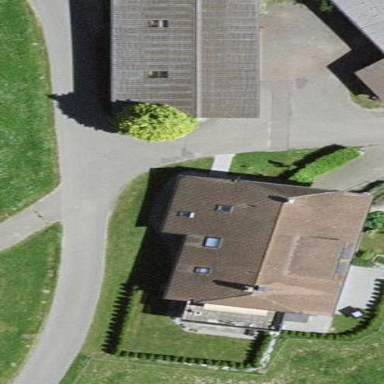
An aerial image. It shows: Residential building.